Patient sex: F
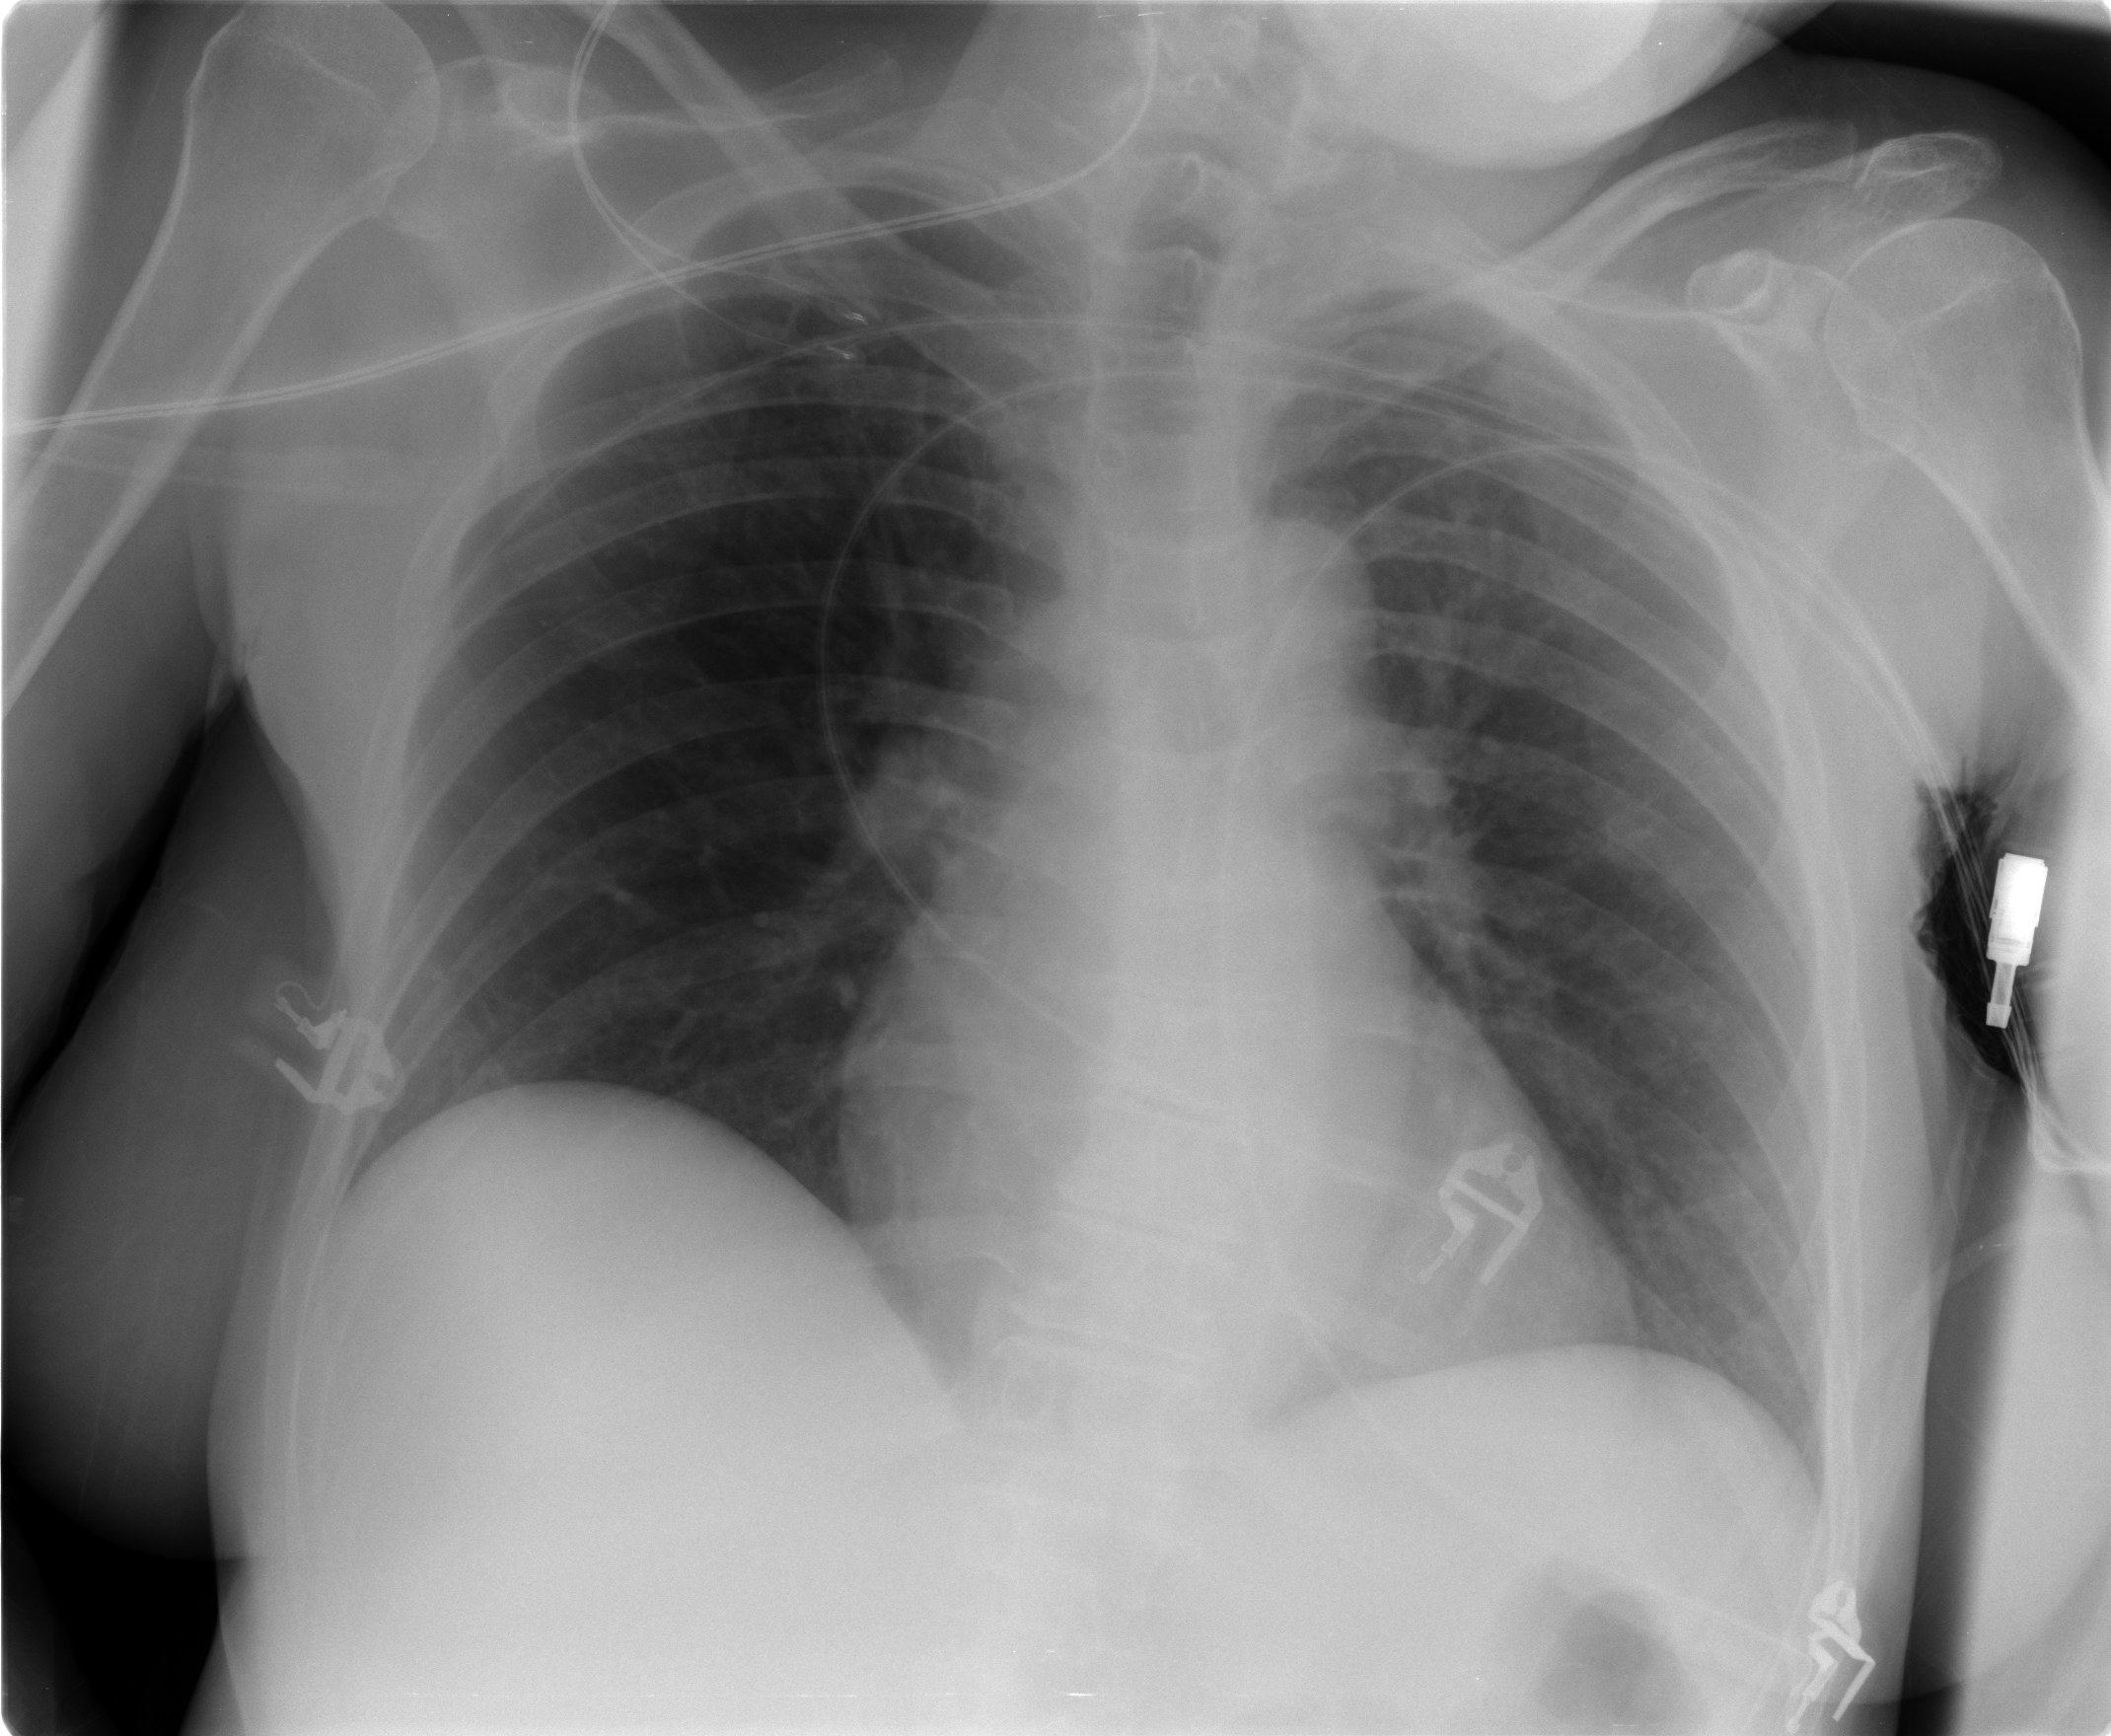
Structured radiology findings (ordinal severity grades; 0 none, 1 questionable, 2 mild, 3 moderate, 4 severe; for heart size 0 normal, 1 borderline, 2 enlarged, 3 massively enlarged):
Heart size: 0
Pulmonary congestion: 0
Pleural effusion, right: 0
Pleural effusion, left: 0
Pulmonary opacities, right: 0
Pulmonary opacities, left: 1
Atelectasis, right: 0
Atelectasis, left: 0